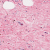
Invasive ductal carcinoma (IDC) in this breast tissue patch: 0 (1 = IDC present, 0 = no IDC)